Field crop: maize
Growth stage: 1
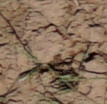
Species: lolium